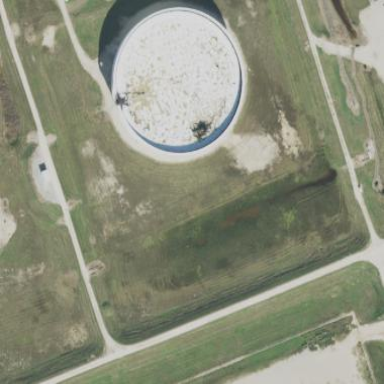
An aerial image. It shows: Storage tank created as man-made structure.